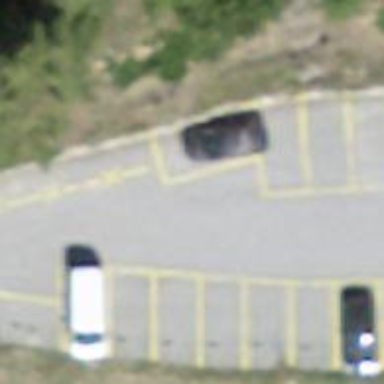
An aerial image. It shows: Parking aisle designated as service road.